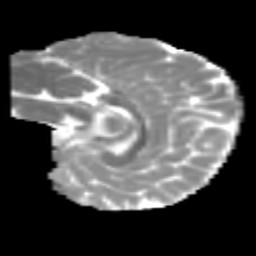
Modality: MD
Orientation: sagittal
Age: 6
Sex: male
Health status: healthy